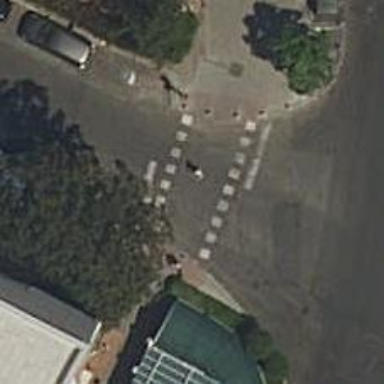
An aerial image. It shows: Marked crossing on the road.